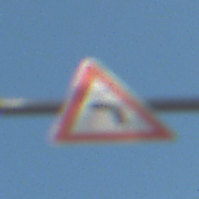
Verkehrszeichen: KurveLinks
Umgebung: Outdoor, Suburban
Tageszeit: MorningAfternoon
Wetter: PartlyCloudy
Licht: Natural
Jahreszeit: NotSpecified
Kontrast: HighContrast